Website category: book
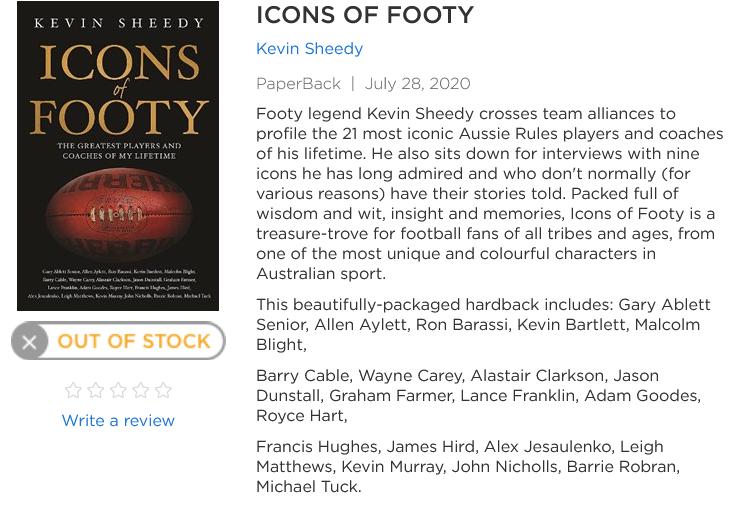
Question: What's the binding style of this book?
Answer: PaperBack

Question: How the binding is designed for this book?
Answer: PaperBack

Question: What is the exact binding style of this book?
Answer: PaperBack

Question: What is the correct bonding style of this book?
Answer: PaperBack

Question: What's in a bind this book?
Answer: PaperBack

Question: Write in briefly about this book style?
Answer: PaperBack

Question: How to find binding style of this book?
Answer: PaperBack

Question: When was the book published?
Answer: July 28, 2020

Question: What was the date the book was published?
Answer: July 28, 2020

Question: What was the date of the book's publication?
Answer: July 28, 2020

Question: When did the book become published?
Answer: July 28, 2020

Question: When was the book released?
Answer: July 28, 2020

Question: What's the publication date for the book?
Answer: July 28, 2020